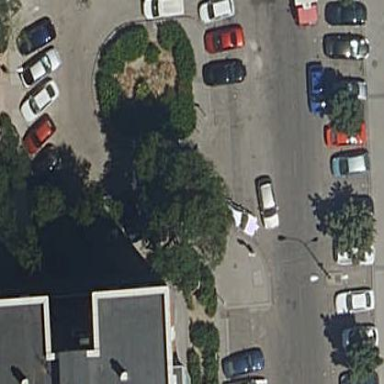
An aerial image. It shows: Parking area with asphalt surface.